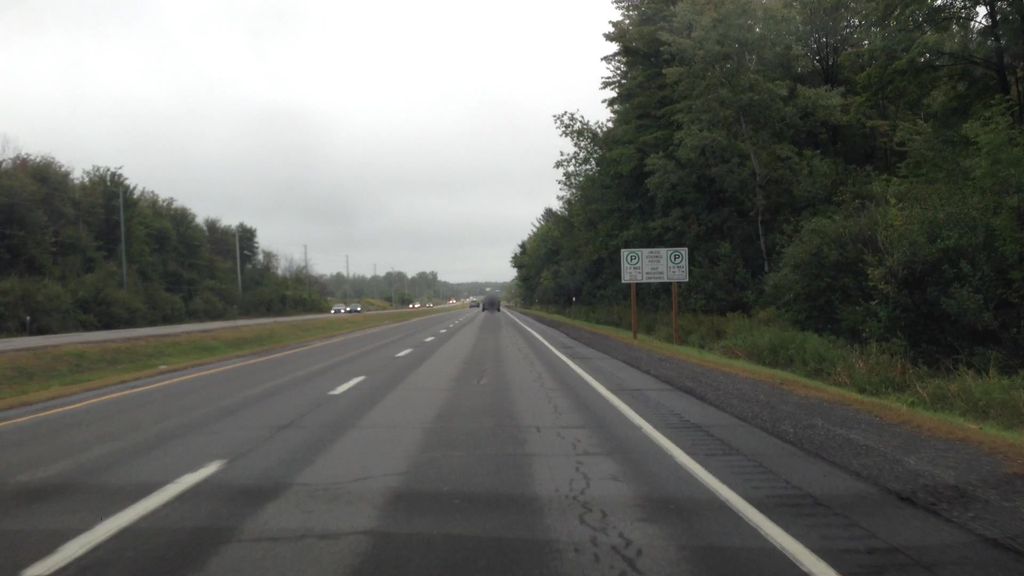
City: ottawa-gatineau